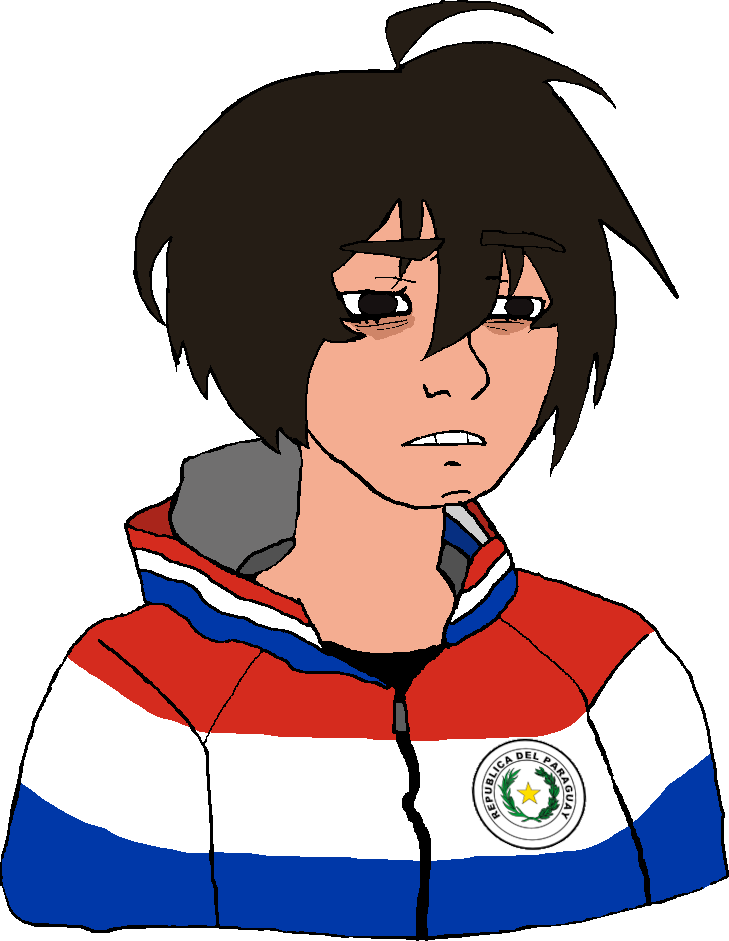
Label: 5_Twinkjak